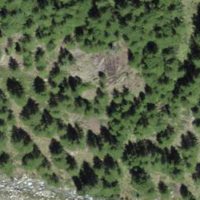
EUNIS habitat code: 31
Species observed at this site:
Marmota marmota
Phoenicurus ochruros
Fringilla coelebs
Oenanthe oenanthe
Parnassius apollo